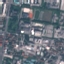
Land use / land cover: Industrial